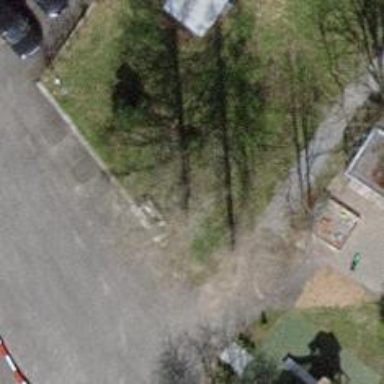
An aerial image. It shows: Playground area for leisure land.